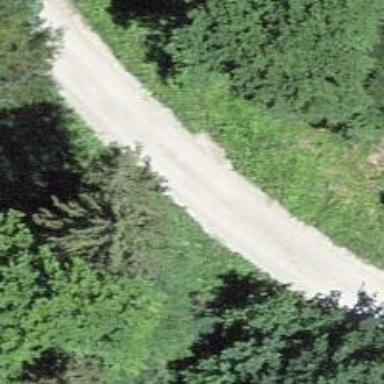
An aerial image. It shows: Gravel track with grade 2 quality.